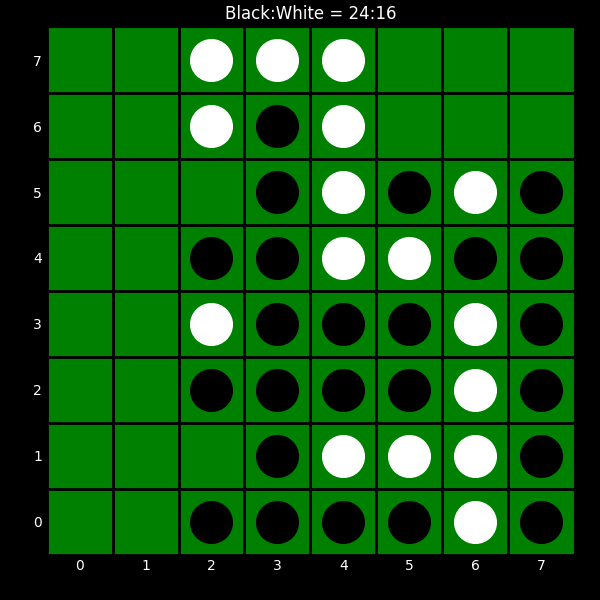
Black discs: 24
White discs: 16